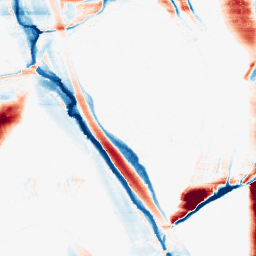
Category: morphological
Decomposition family: morphological_ellipse
Decomposition parameters: operation: average
width: 5
height: 50
Upsampling method: quartic
Upsampling parameters: scale: 4
Upsampling scale: 4